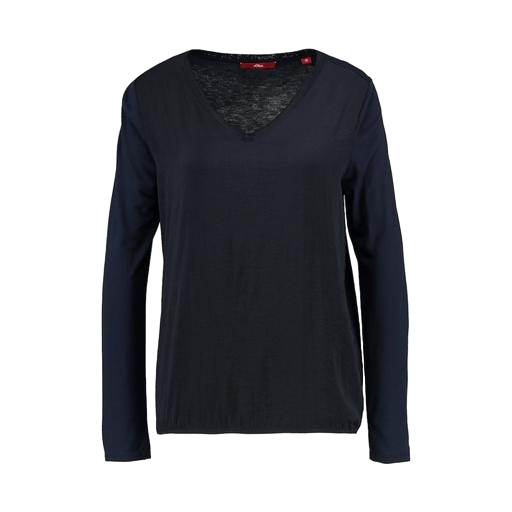
dark blue and long sleeves, long sleeved and dark blue color, blue still long-sleeved top, white background